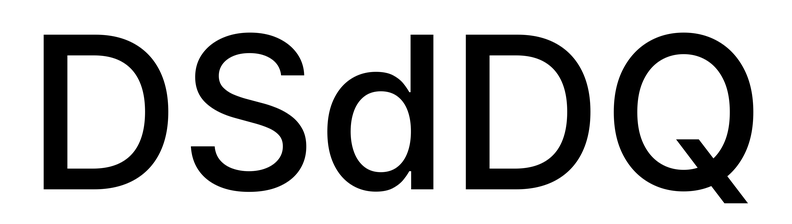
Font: Inter_Medium